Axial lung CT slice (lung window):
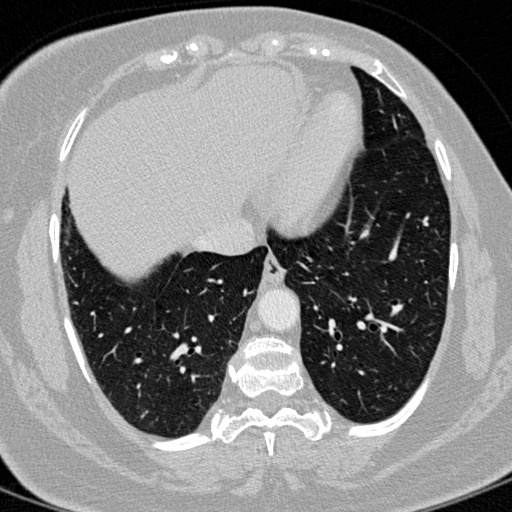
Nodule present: no